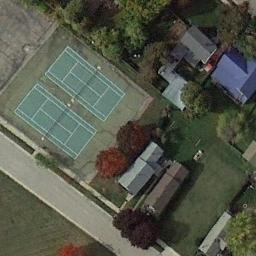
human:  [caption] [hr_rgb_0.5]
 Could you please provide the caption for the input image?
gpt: At the top of the picture is a tennis court with only a small blue part .

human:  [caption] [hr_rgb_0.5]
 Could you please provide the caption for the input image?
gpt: Tennis court on the lawn next to the building with many trees nearby .

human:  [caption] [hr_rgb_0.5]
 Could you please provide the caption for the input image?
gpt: There are many buildings of different shapes beside the tennis courts .

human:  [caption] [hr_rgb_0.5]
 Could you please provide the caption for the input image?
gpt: The tennis court is on the grass next to some buildings and roads .

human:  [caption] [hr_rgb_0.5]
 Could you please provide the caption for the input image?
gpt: There are some green trees and buildings beside the tennis court .